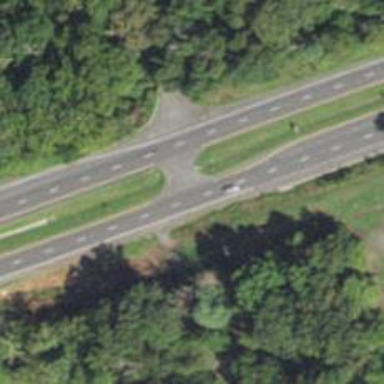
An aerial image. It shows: Trunk highway with expressway features.